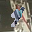
Label: 4